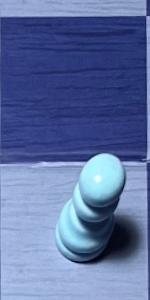
Label: Pawn_White